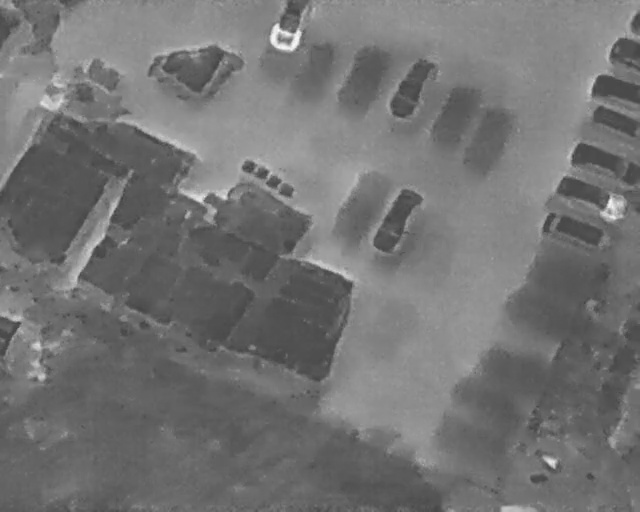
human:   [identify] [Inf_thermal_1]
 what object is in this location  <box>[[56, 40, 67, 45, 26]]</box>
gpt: <ref>1 medium car at the center</ref>